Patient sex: F
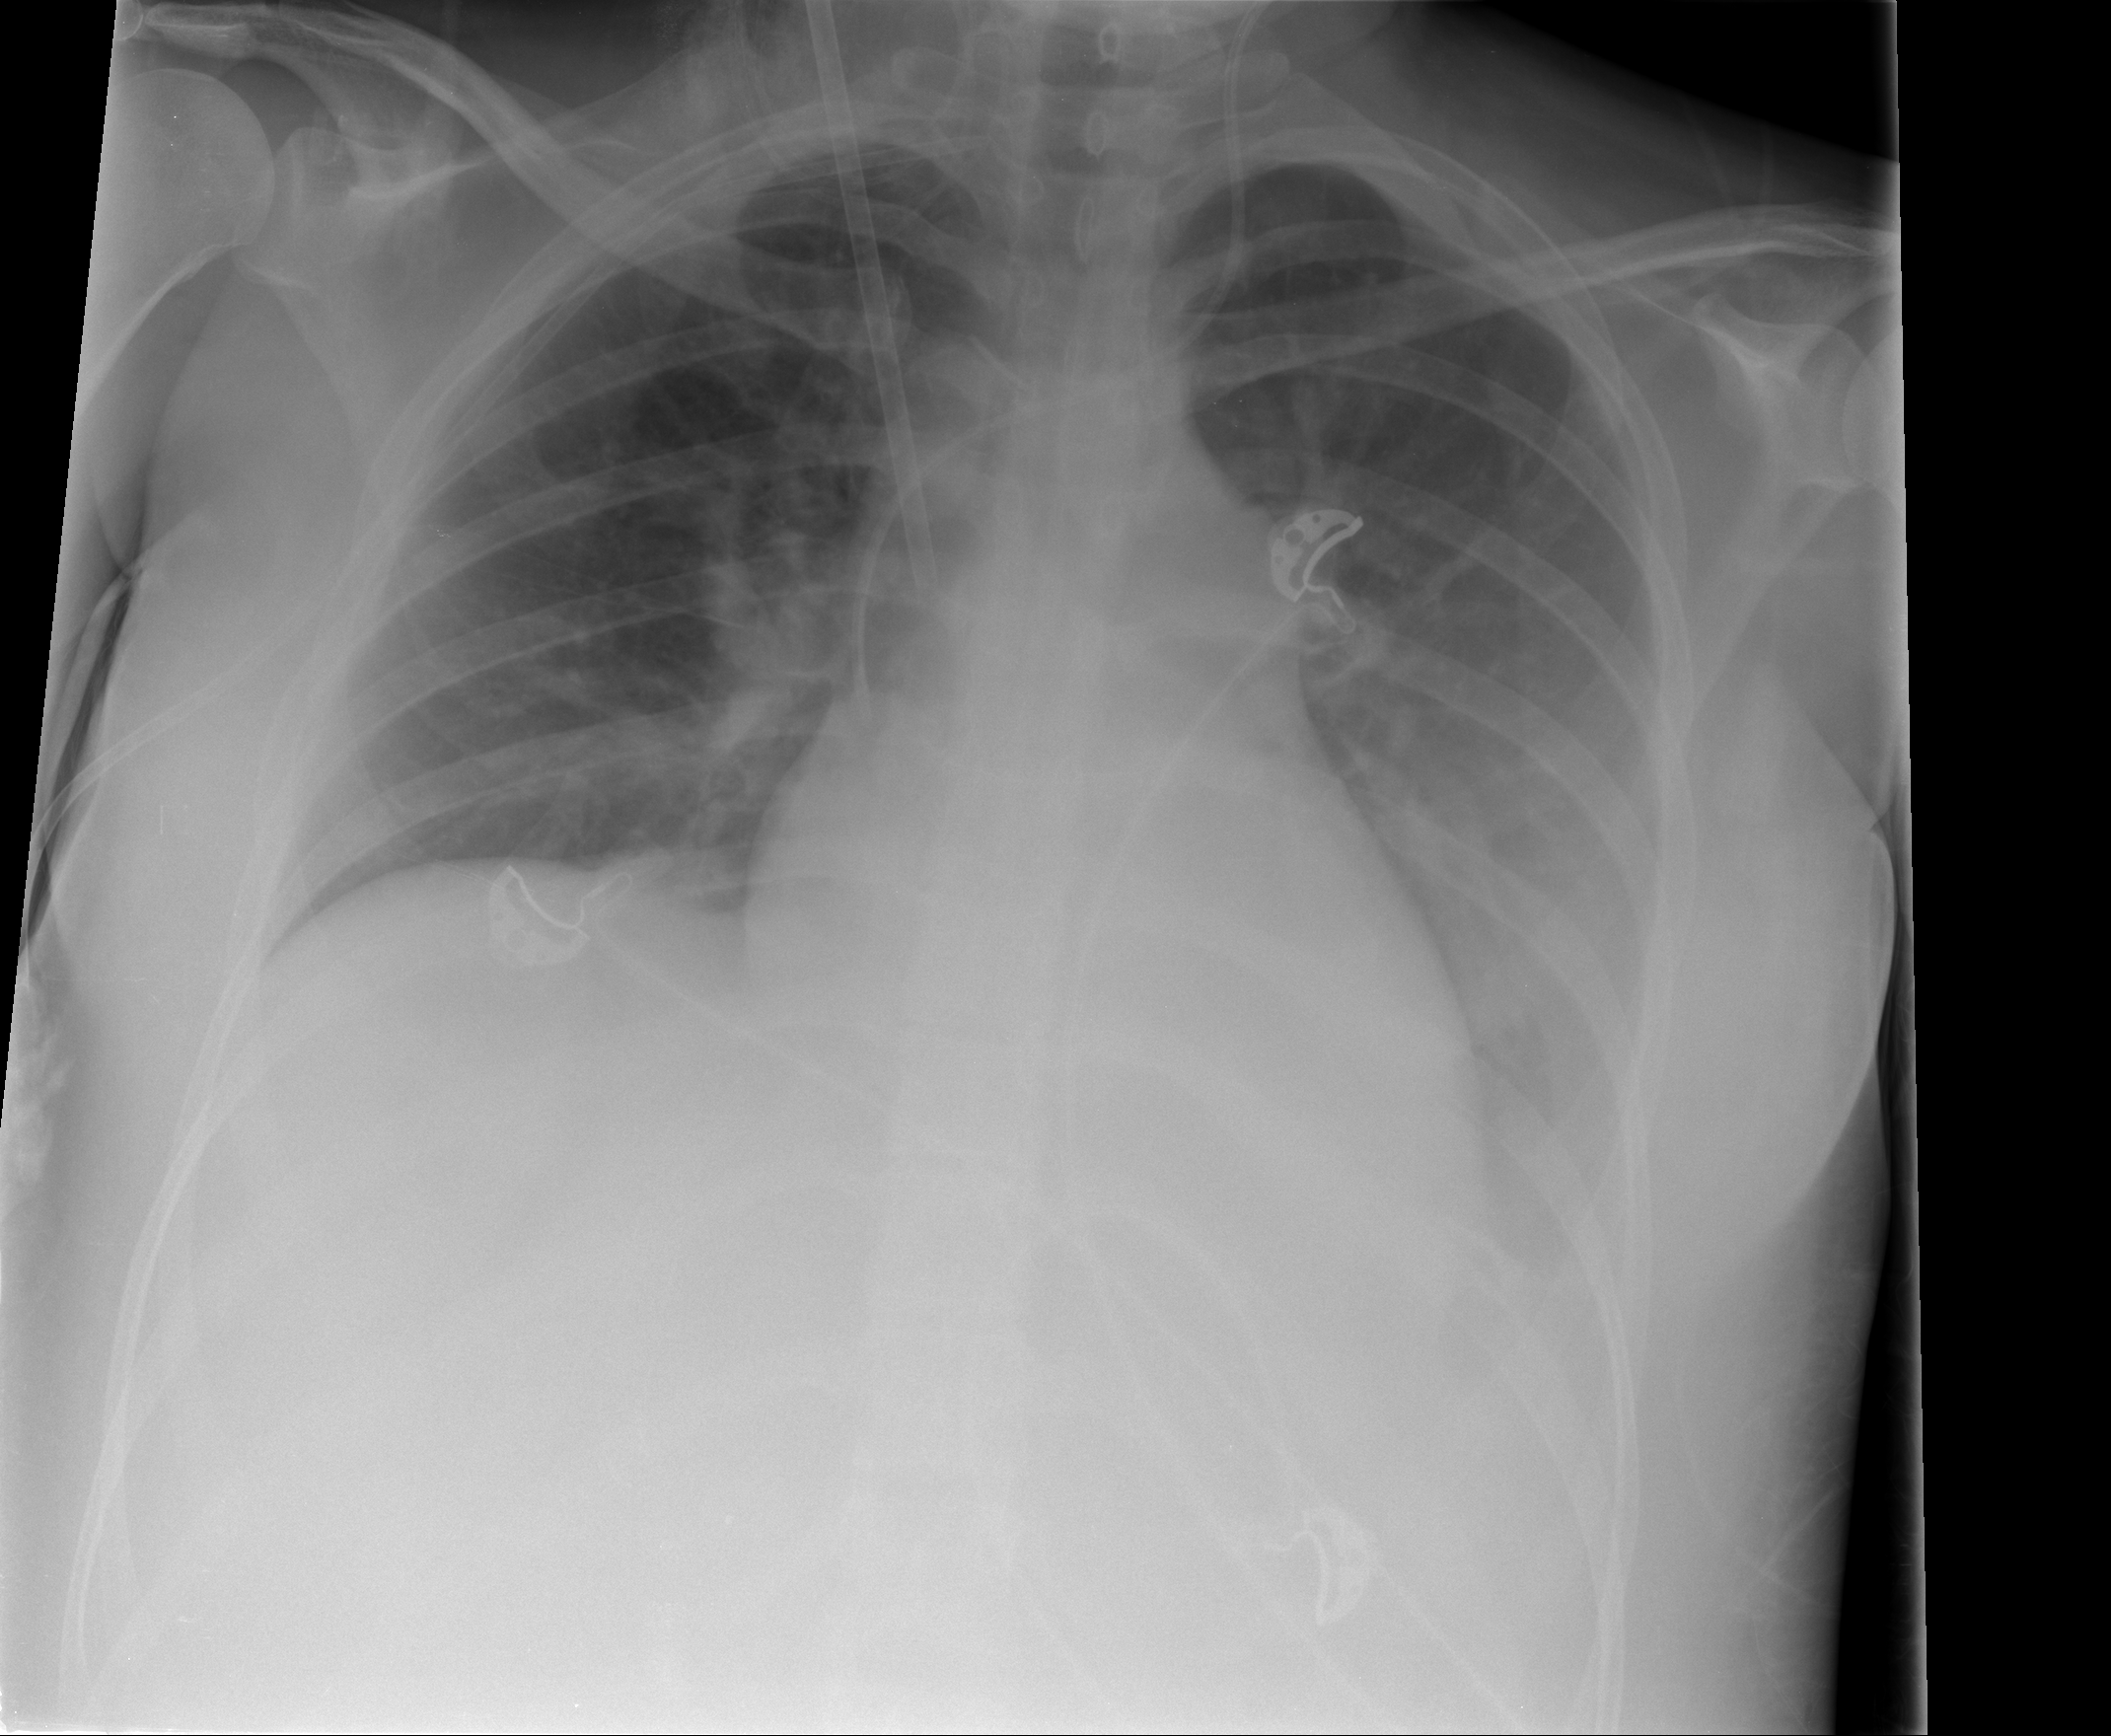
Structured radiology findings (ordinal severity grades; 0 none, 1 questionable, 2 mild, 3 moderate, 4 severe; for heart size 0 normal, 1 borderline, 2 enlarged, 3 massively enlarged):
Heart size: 0
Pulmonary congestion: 0
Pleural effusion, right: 0
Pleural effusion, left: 0
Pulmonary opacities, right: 0
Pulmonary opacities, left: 0
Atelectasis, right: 0
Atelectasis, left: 2